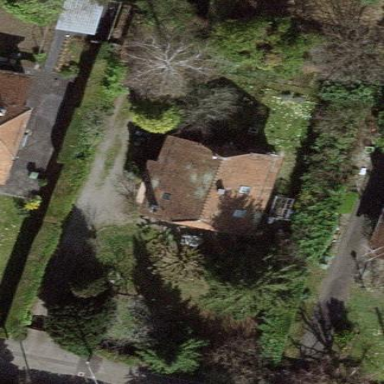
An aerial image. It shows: Garden enclosed by fence.